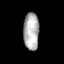
Tissue: prostate
Cell type: Myeloid cells
Senescence score: 0.3002
Nuclear area (px): 575
Mean DAPI intensity: 175.266